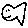
Label: fish